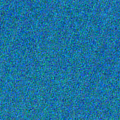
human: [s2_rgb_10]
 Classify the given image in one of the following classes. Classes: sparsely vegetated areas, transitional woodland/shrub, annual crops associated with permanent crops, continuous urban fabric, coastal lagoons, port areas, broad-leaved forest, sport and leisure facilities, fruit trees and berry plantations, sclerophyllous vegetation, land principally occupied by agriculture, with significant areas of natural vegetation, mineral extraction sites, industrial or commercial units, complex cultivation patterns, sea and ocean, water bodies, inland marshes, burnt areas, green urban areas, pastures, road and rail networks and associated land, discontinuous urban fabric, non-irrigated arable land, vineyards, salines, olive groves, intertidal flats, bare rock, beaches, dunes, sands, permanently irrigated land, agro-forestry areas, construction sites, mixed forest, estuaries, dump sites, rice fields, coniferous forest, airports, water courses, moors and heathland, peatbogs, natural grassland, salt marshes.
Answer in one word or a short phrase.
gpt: sea and ocean